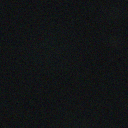
Screen state: off